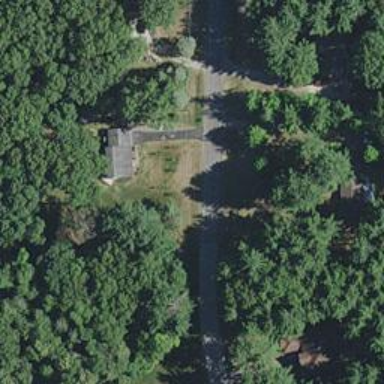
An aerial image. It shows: Driveway leading to service road.